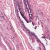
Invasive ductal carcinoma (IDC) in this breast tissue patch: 0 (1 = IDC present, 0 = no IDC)